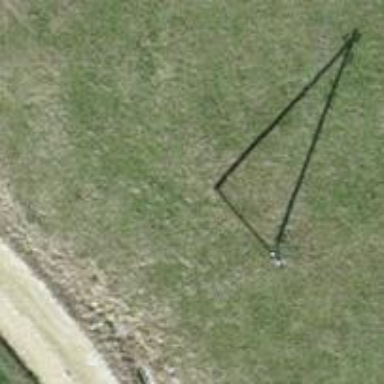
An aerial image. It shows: Power pole.